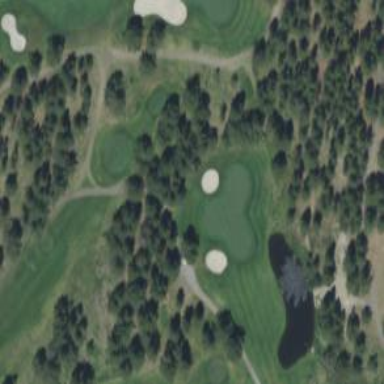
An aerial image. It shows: Golf hole.